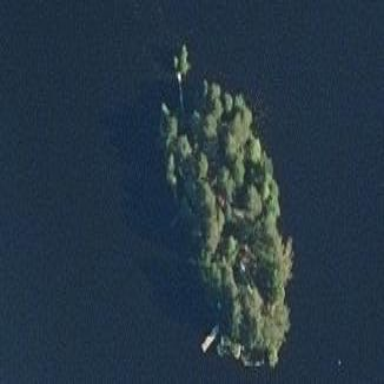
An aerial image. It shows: Islet.